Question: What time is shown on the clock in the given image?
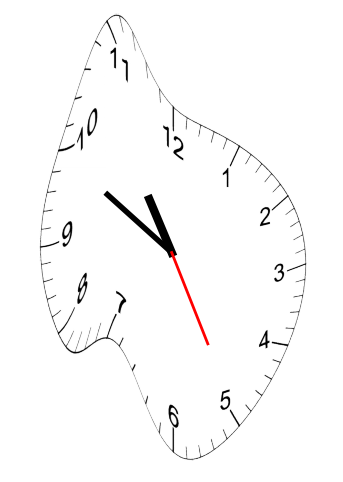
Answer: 10:49:25